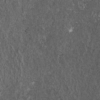
Label: not_dusty